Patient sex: F
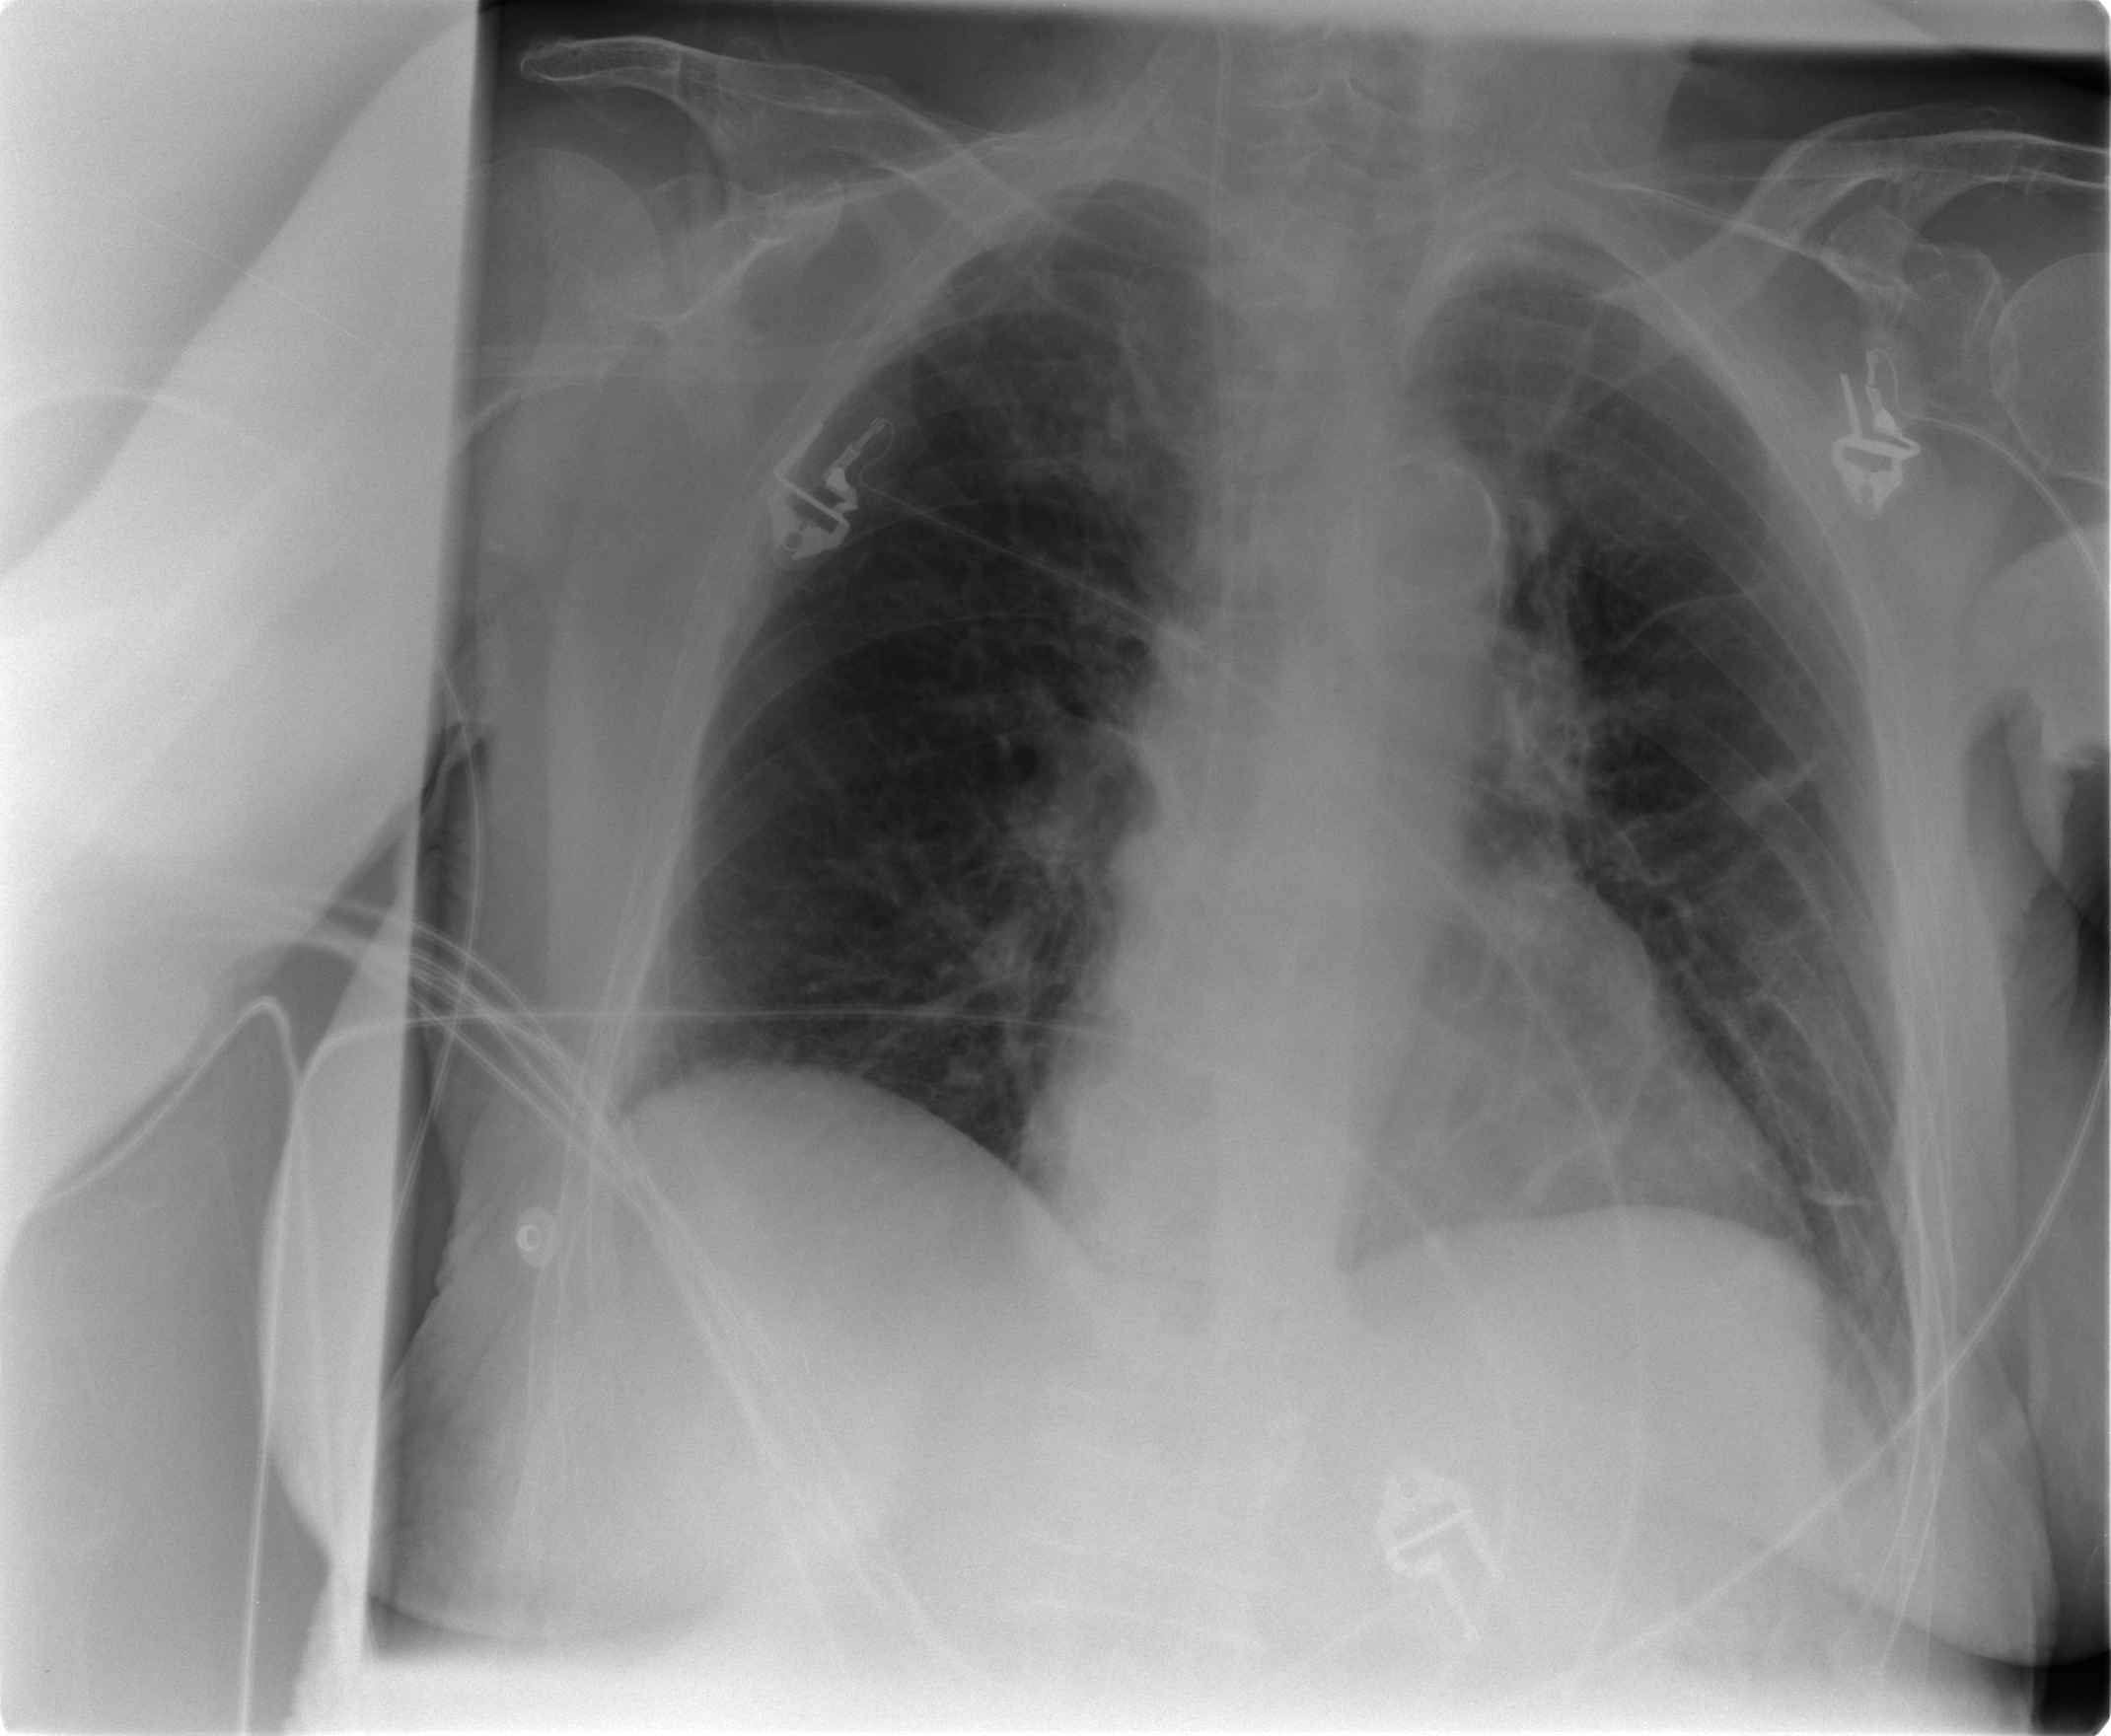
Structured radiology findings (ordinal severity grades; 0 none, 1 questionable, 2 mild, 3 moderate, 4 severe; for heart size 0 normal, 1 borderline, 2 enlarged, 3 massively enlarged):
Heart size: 0
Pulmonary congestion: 0
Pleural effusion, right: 0
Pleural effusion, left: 0
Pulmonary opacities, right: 0
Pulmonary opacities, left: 0
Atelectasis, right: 0
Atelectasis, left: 1